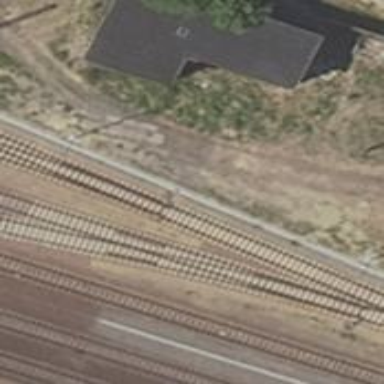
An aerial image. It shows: Railway siding with rails.